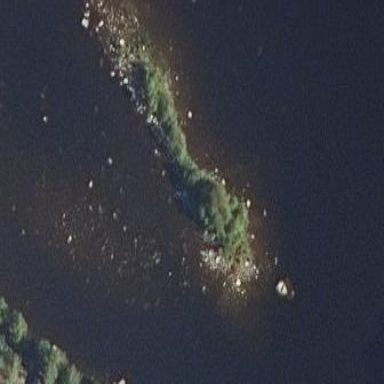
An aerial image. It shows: Islet.